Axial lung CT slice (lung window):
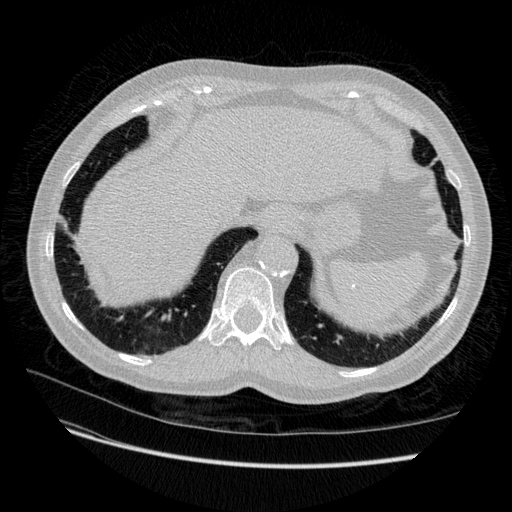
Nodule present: no